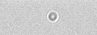
Label: camera_spot